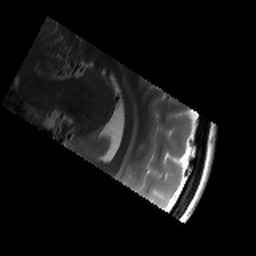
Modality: T2w
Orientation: sagittal
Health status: healthy
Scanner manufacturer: siemens
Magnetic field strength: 3 T
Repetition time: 8.02 s
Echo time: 0.08 s